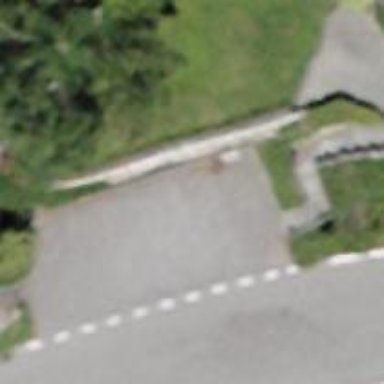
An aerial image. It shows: Set of steps on the road.